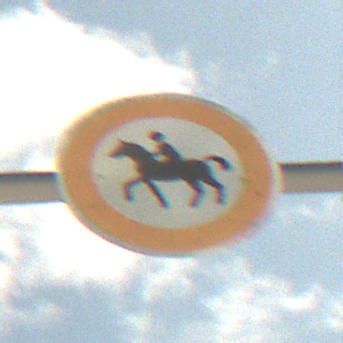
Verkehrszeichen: VerbotReiter
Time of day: Midday
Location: Outdoor (Beach)
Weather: PartlyCloudy
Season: NotSpecified
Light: Natural